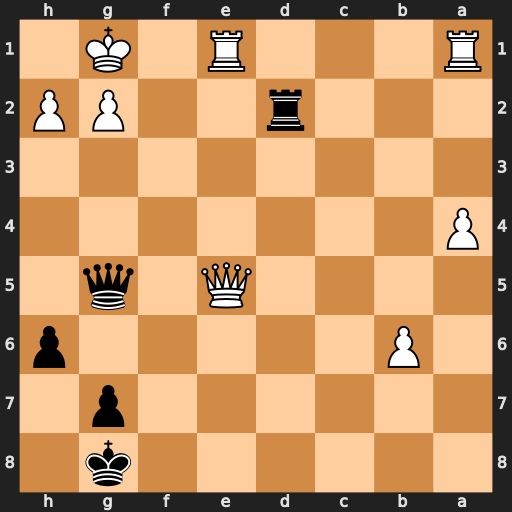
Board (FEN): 6k1/6p1/1P5p/4Q1q1/P7/8/3r2PP/R3R1K1
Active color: b
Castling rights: -
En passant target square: -
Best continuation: Qxg2#